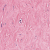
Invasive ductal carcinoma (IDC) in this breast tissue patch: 0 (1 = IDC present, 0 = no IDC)